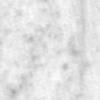
Label: no_change